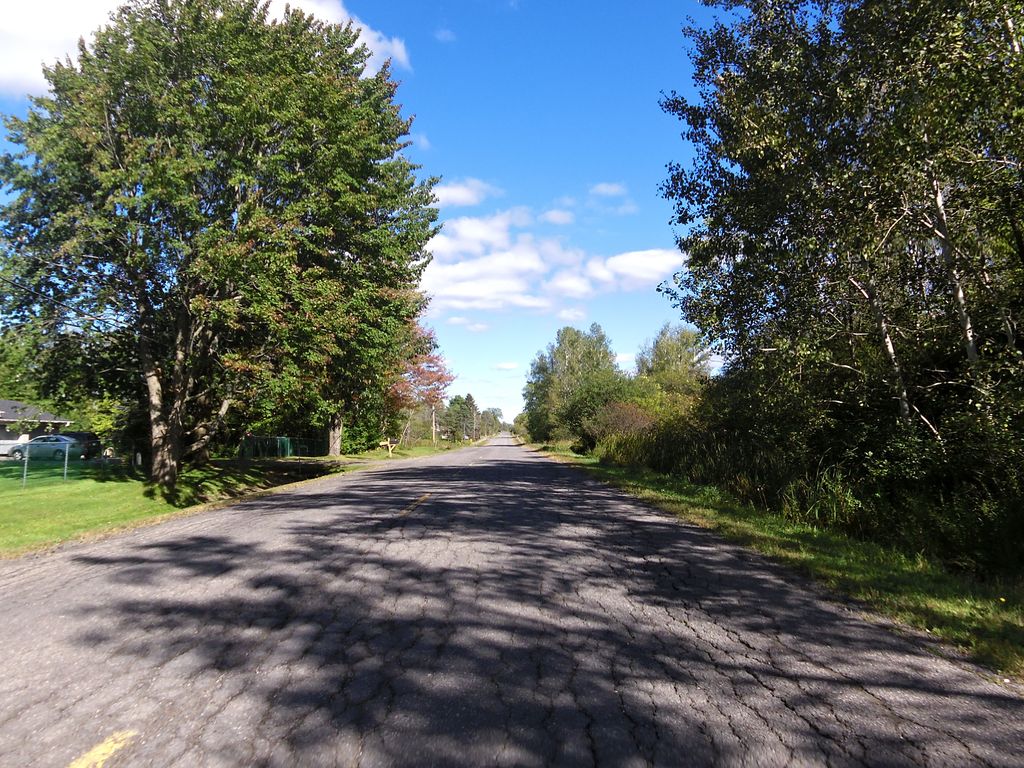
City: ottawa-gatineau